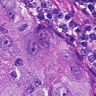
Metastatic tissue present: yes